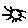
Label: sun